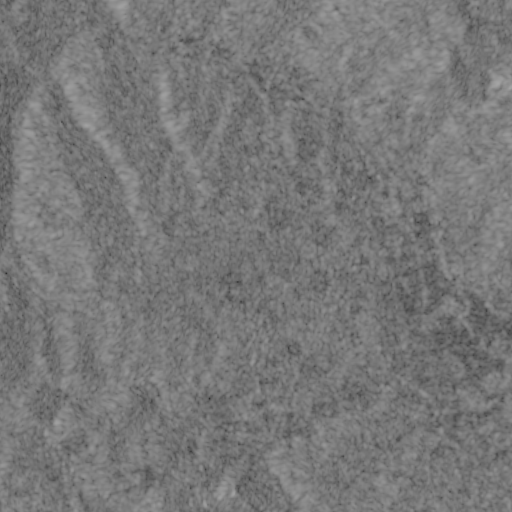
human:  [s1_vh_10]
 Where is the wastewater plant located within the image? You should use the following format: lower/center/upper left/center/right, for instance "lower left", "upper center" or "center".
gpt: The wastewater plant is located in the upper right of the image.
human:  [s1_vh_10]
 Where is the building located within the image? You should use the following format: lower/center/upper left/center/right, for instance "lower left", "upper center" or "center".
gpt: There is no building in the image.

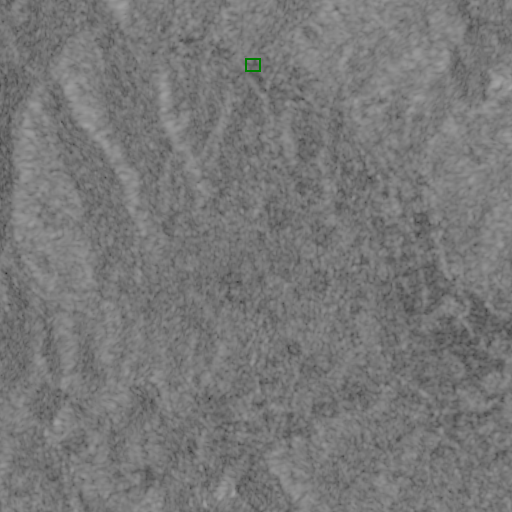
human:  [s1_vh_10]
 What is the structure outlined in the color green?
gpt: The structure outlined in green is a park.
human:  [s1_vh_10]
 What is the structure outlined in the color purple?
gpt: There is no purple outline.